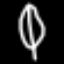
Label: leaf